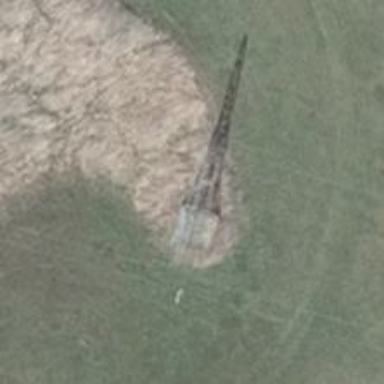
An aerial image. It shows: Power tower.